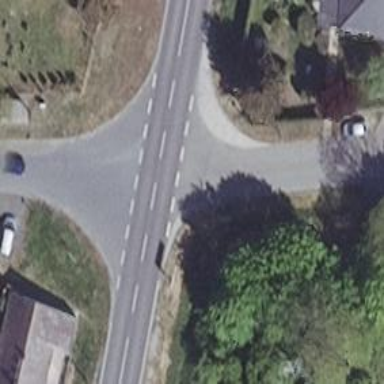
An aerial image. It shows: Primary road with asphalt surface.